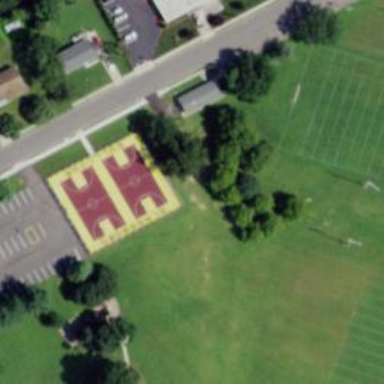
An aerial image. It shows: Basketball court on leisure land pitch.